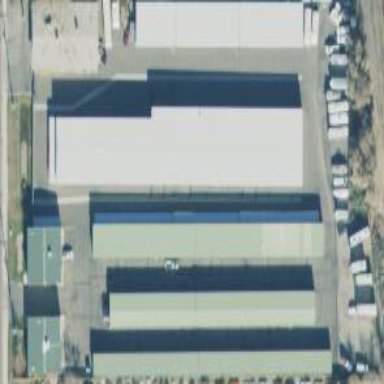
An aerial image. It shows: Storage rental shop.